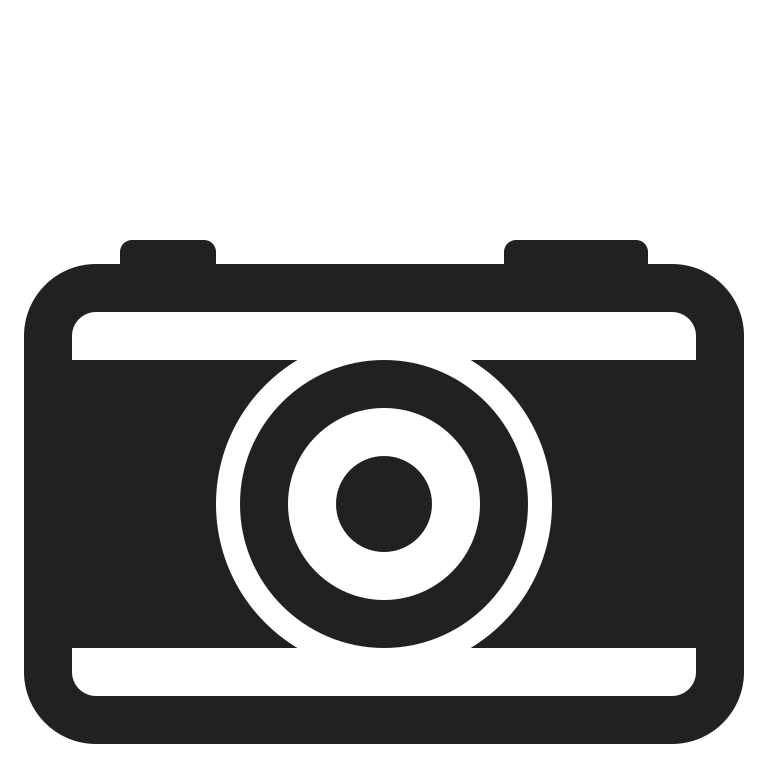
camera high contrast